Question: i have a small request, i have worked with Odoo before but i never had to deal with .JS files, i only used Python and XML for basic dev needs, but right now i want to make a small change in the POS module and all of it is javascript,i want to display the Product barcode in the cart under its name, im sure the product barcode is loaded from the db because i use a barcode scanner to add products to the cart, so the only problem is to display it in the cart, here is a picture to explain my problem, thanks for the great community.

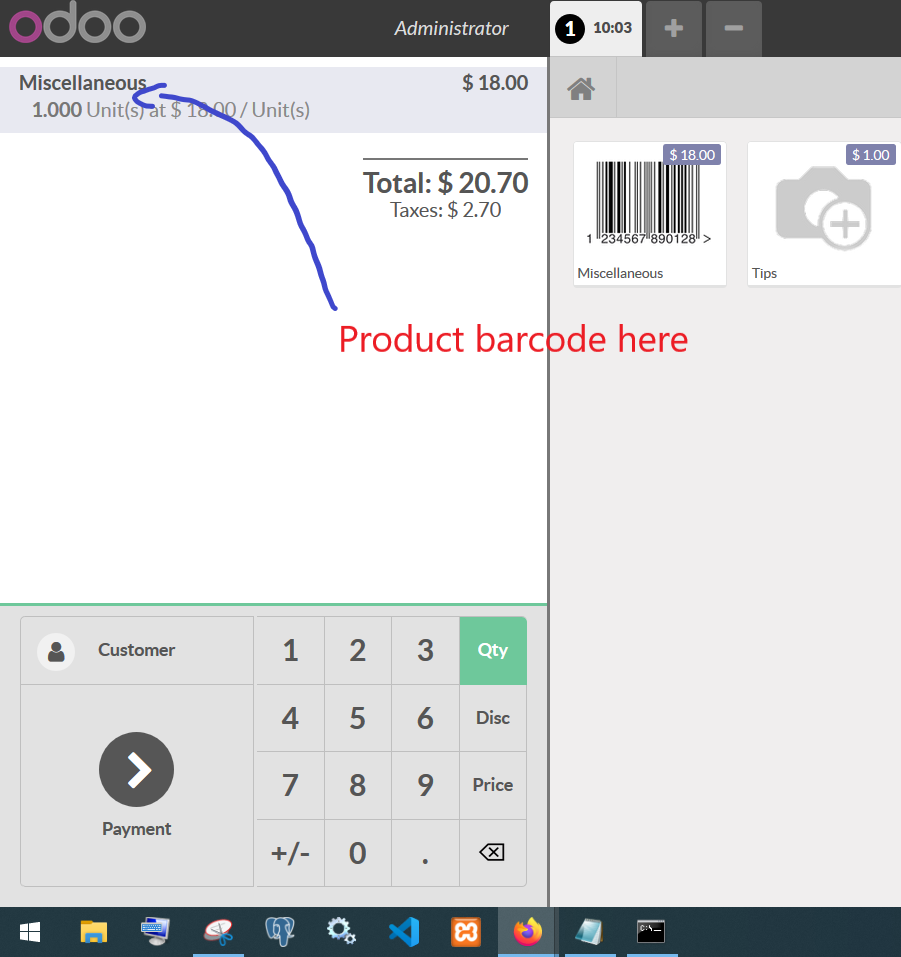
Answer: Add the File in Manifest like this,
'''
"qweb": ["static/src/xml/pos.xml"],
'''
Add the File in this path
You can the Q-web Template and added Barcode like this,
'''
<?xml version="1.0" encoding="UTF-8" ?>
<templates id="template" xml:space="preserve">
<t t-extend="Orderline">
<t t-jquery="t[t-esc='line.get_product().display_name']" t-operation="after">
<br/><t t-esc="line.get_product().barcode"/>
</t>
</t>
</template>
'''